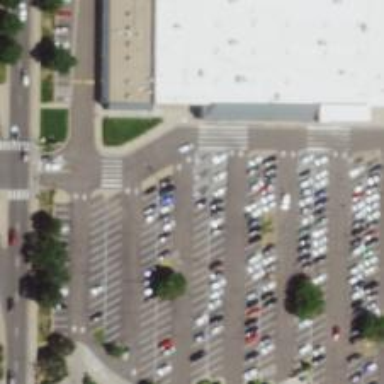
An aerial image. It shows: Parking space.